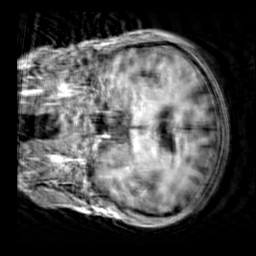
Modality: T1w
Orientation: coronal
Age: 40
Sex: male
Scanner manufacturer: siemens
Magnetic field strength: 3 T
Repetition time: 2.3 s
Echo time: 0.00303 s